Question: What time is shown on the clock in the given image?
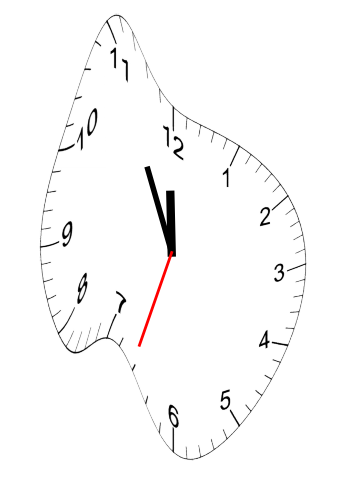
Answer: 11:55:33